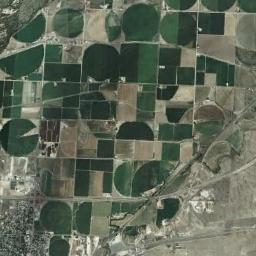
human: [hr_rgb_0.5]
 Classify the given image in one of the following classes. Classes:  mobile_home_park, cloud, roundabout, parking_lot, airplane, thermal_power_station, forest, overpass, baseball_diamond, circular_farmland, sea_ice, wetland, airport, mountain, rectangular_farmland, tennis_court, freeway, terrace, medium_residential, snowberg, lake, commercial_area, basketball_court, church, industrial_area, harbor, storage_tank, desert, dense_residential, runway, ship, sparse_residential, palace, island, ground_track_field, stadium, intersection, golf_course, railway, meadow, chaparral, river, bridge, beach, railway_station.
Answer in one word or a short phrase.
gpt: circular_farmland